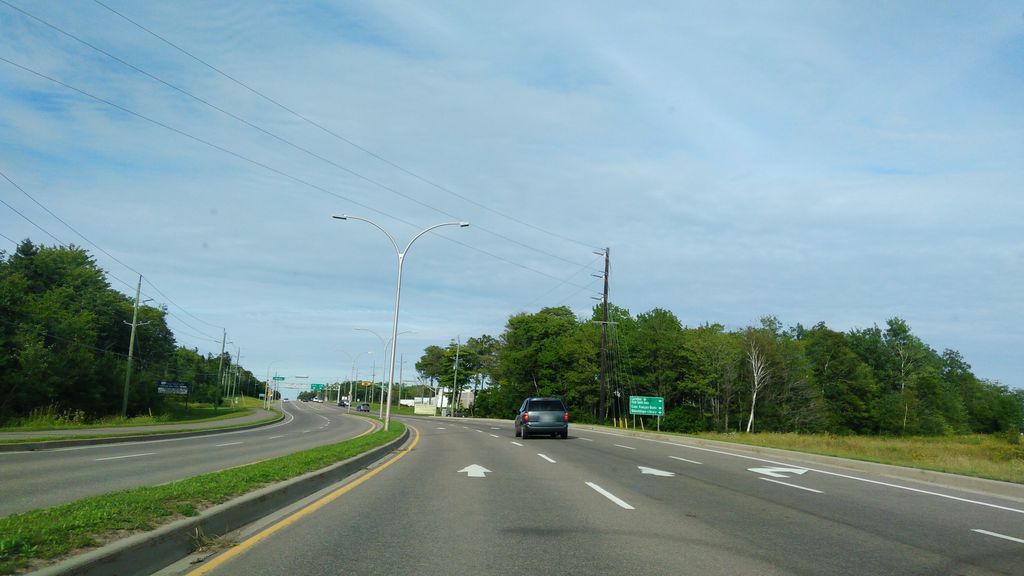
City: charlottetown